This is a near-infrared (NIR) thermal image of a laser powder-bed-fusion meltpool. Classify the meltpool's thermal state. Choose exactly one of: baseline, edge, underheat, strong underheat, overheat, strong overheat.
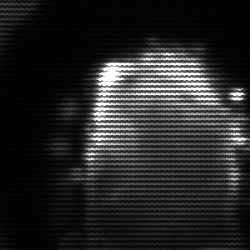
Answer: baseline